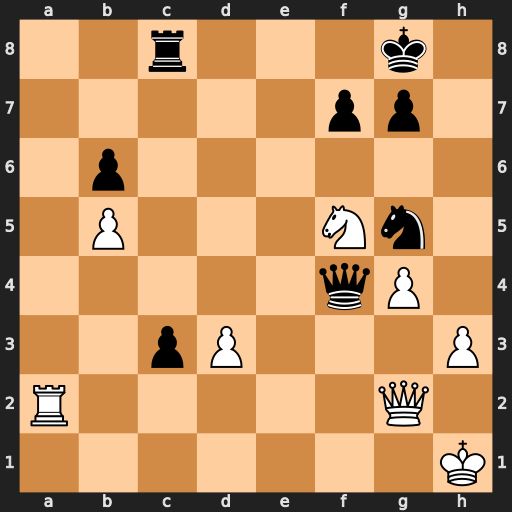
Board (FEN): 2r3k1/5pp1/1p6/1P3Nn1/5qP1/2pP3P/R5Q1/7K
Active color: w
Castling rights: -
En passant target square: -
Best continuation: Ne7+ Kh8 Nxc8